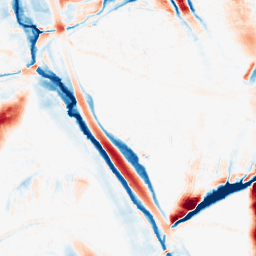
Category: morphological
Decomposition family: morphological_ellipse
Decomposition parameters: operation: average
width: 20
height: 50
Upsampling method: bilinear
Upsampling parameters: scale: 2
Upsampling scale: 2